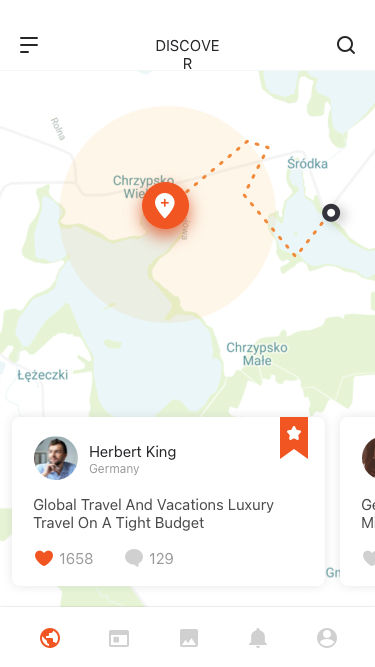
Text in this UI design:
Herbert King
Germany
1658
129
Global Travel And Vacations Luxury Travel On A Tight Budget
Getting Cheap Airfare For Last Minute Travel